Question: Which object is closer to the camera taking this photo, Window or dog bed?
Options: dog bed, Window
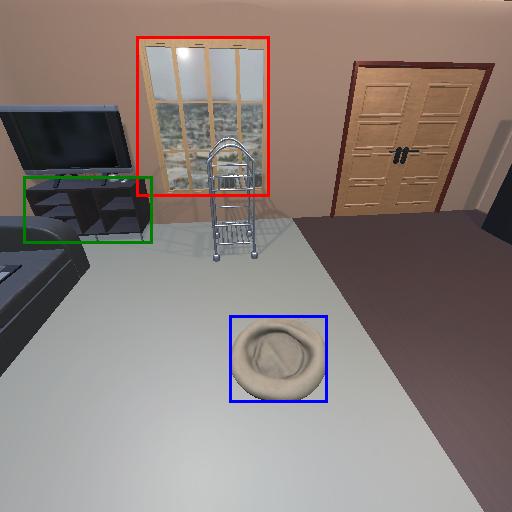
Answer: dog bed